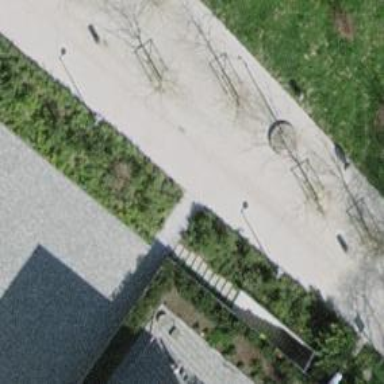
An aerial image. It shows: Footway with fine gravel surface.